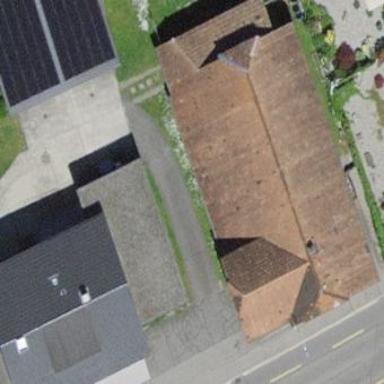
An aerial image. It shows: Farm building.